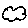
Label: cloud